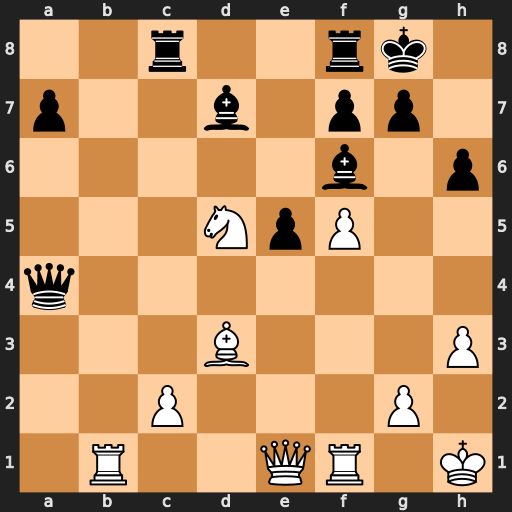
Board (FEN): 2r2rk1/p2b1pp1/5b1p/3NpP2/q7/3B3P/2P3P1/1R2QR1K
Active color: w
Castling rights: -
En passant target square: -
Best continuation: Nxf6+ gxf6 Rb4 Qxb4 Qxb4